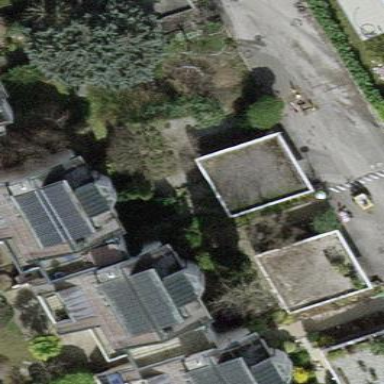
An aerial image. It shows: Terrace building.